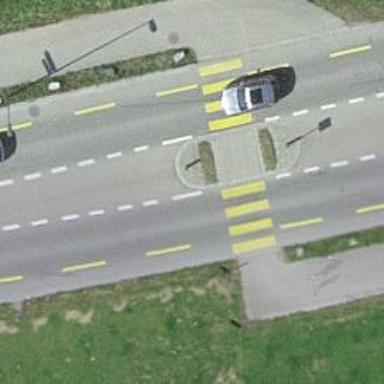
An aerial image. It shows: Marked zebra crossing with pedestrian island.